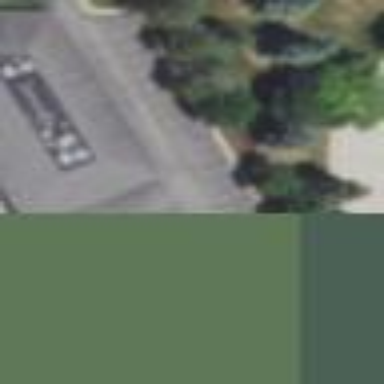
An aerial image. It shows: Parking area.